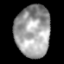
Tissue: lung
Cell type: T cells
Senescence score: 0.189
Nuclear area (px): 1774
Mean DAPI intensity: 160.24